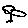
Label: bird